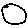
Label: moon